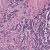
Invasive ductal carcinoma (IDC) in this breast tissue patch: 1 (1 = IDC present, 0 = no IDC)